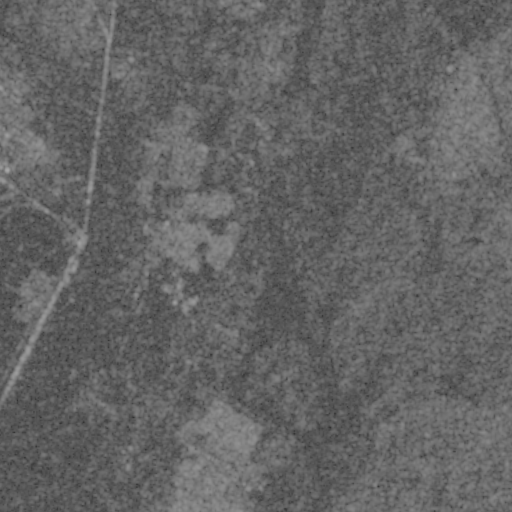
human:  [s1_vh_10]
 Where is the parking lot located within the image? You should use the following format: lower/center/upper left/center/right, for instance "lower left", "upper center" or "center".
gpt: The parking lot is located in the upper left of the image.
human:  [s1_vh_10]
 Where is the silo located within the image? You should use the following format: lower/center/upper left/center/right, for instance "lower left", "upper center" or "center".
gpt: The silo is located in the upper left of the image.
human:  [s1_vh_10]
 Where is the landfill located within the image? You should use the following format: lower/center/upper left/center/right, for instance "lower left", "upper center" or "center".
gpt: There is no landfill in the image.

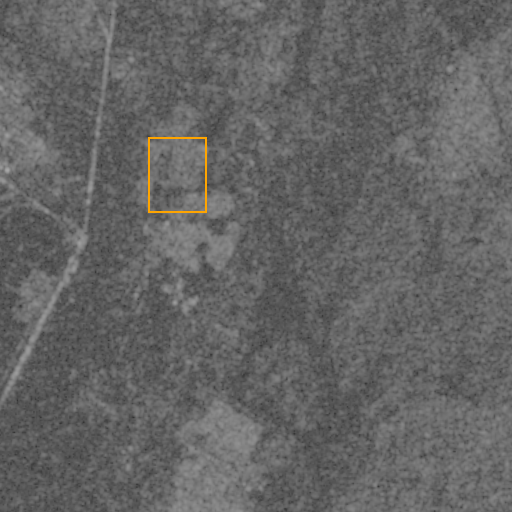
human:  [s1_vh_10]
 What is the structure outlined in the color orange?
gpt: The structure outlined in orange is a crop field.
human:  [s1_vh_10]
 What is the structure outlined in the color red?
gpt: There is no red outline.